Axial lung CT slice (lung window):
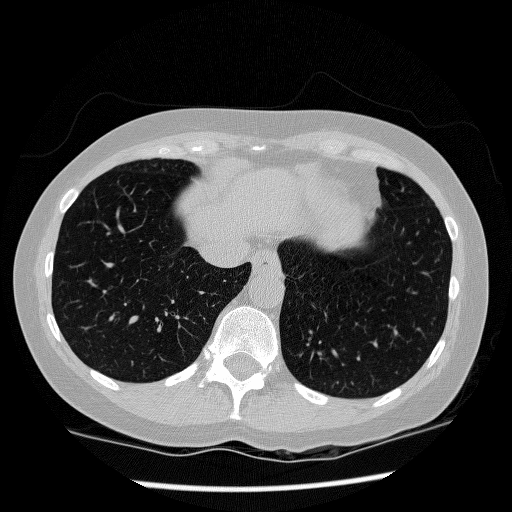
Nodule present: no